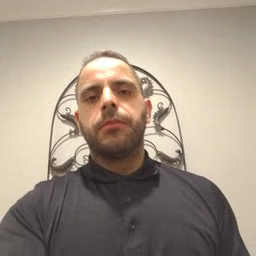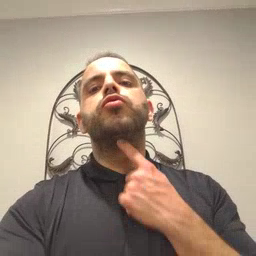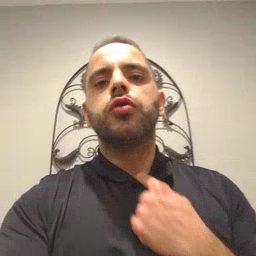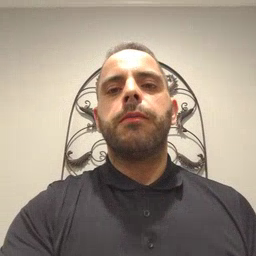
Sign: thirsty